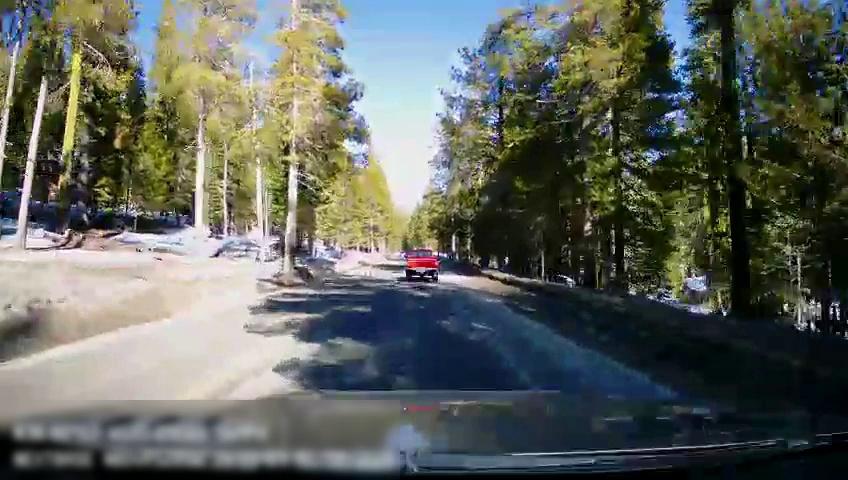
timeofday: Day
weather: Sunny
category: Drivable Space
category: Vehicles | Truck
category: Lanes | Current Lane